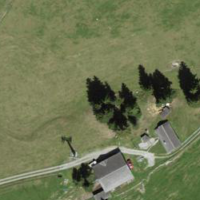
EUNIS habitat code: 24
Species observed at this site:
Leontopodium nivale